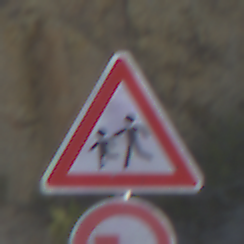
Verkehrszeichen: KinderRechts
Zusatzzeichen unten: UeberholverbotKraftfahrzeuge
Umgebung: Outdoor, Nature
Tageszeit: MorningAfternoon
Wetter: Clear
Licht: Natural
Jahreszeit: NotSpecified
Kontrast: HighContrast